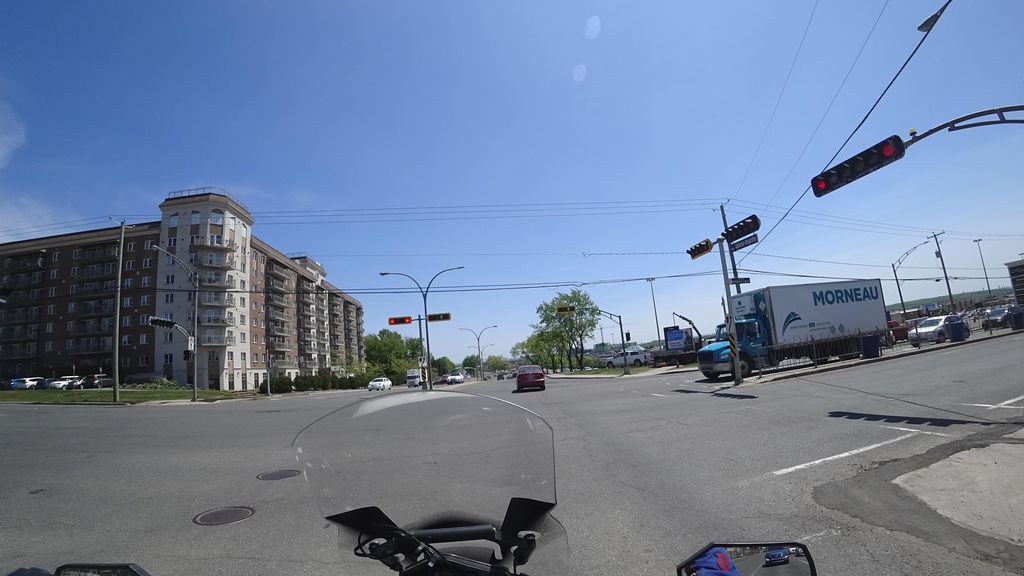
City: quebec_city